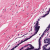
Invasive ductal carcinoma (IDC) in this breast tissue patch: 0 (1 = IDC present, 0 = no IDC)